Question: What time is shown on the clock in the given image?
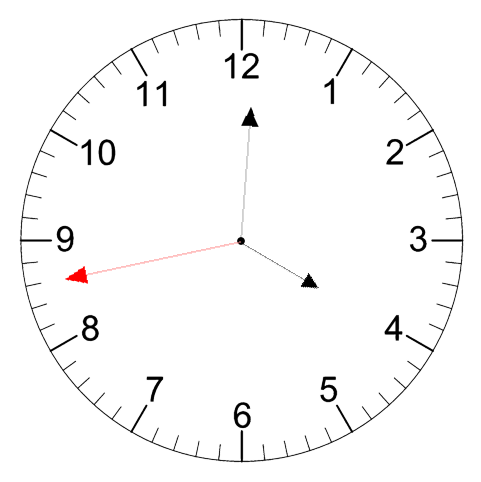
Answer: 04:00:43